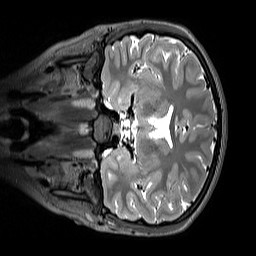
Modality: T2w
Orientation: coronal
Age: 13
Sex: female
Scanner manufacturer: siemens
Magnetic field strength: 3 T
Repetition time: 3.2 s
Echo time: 0.408 s